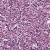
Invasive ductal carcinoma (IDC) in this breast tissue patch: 1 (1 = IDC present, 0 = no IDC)